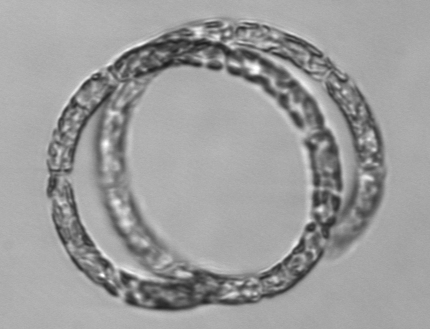
Label: Guinardia_striata